Interaction volume radius: 5 \u00c5
Interaction volume height: 30 \u00c5
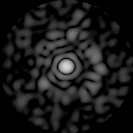
Disorder parameter: 0.8793